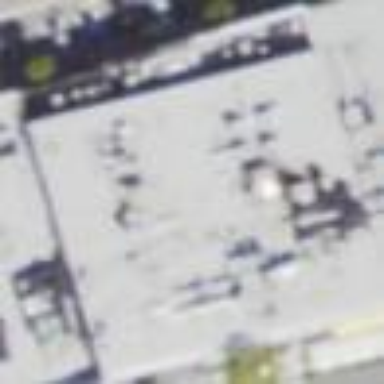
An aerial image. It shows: Retail building.